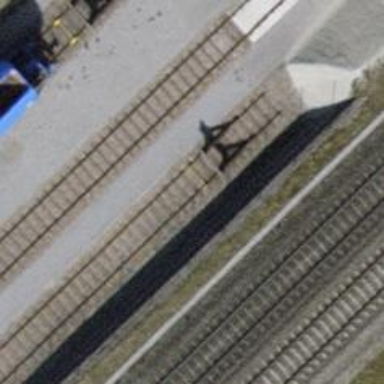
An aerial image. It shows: Railway buffer stop.